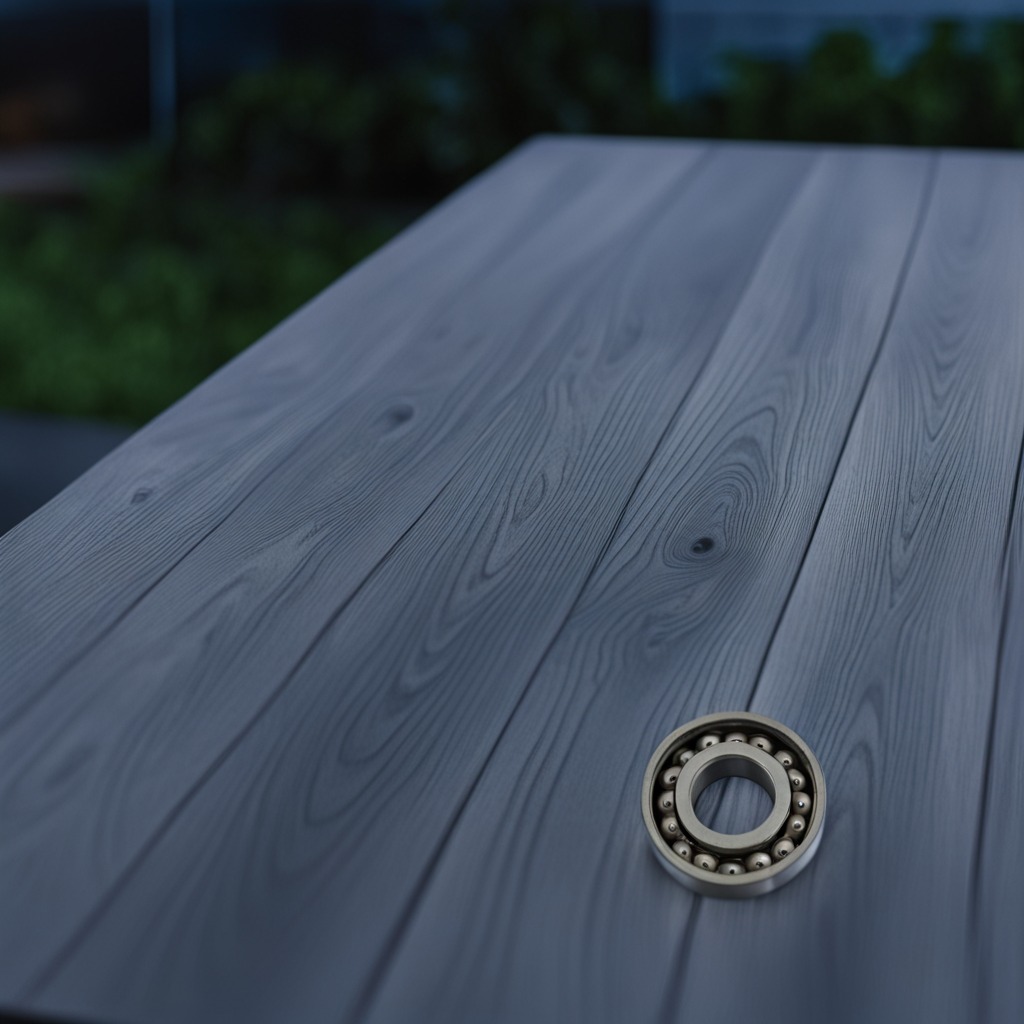
A metal ball bearing is lying on a table in a garage.